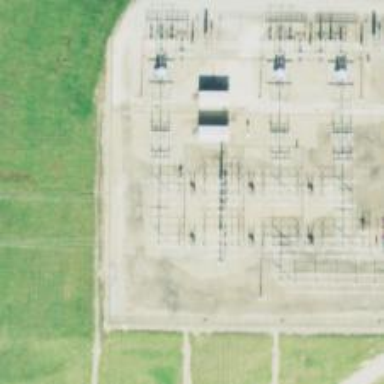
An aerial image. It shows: Switch for power supply.